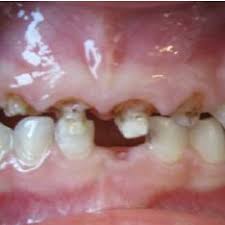
Condition: Caries